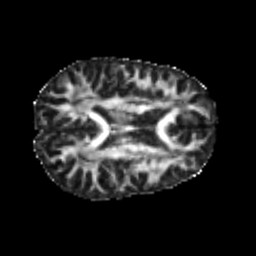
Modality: FA
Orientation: axial
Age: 25
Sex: male
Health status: healthy
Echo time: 0.074 s